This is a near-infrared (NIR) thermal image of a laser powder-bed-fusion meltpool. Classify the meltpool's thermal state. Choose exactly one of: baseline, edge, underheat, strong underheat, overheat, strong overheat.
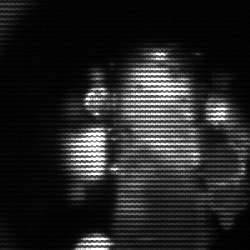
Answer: strong underheat